Question: I want to get a plot similar to the following plot that has different colors based on values for x-axis. Ignore the u and f letters and also the blue curve and gray lines. I only need the green and red lines. So, if you use my code, you will get a plot that is all one color. What I want is to have different color when x is between 0 and the turning point (in this case it is 'x=50%') and then a different color for the rest.

'''
import matplotlib.pyplot as plt
def GRLC(values):
n = len(values)
assert(n > 0), 'Empty list of values'
sortedValues = sorted(values) #Sort smallest to largest
#Find cumulative totals
cumm = [0]
for i in range(n):
cumm.append(sum(sortedValues[0:(i + 1)]))
#Calculate Lorenz points
LorenzPoints = [[], []]
sumYs = 0 #Some of all y values
robinHoodIdx = -1 #Robin Hood index max(x_i, y_i)
for i in range(1, n + 2):
x = 100.0 * (i - 1)/n
y = 100.0 * (cumm[i - 1]/float(cumm[n]))
LorenzPoints[0].append(x)
LorenzPoints[1].append(y)
sumYs += y
maxX_Y = x - y
if maxX_Y > robinHoodIdx: robinHoodIdx = maxX_Y
giniIdx = 100 + (100 - 2 * sumYs)/n #Gini index
return [giniIdx, giniIdx/100, robinHoodIdx, LorenzPoints]
reg=[400,200]
result_reg = GRLC(reg)
print 'Gini Index Reg', result_reg[0]
print 'Gini Coefficient Reg', result_reg[1]
print 'Robin Hood Index Reg', result_reg[2]
#Plot
plt.plot(result_reg[3][0], result_reg[3][1], [0, 100], [0, 100], '--')
plt.legend(['Reg-ALSRank@10','Equity-Line'], loc='upper left',prop={'size':16})
plt.xlabel('% of items ')
plt.ylabel('% of times being recommended')
plt.show()
'''
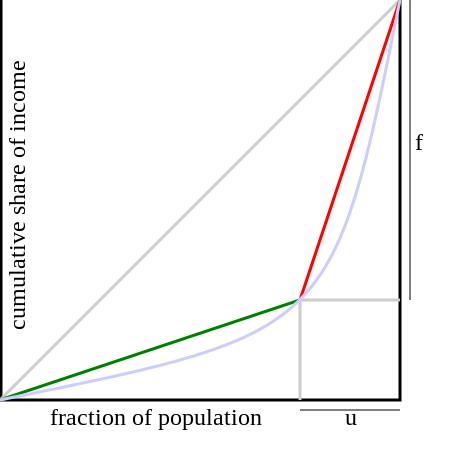
Answer: This is how you would plot two lines of different colors, knowing the index in the array at which the color should change.
'''
import matplotlib.pyplot as plt
import numpy as np
x = np.linspace(0,49, num=50)
y = x**2
x0 = 23
plt.plot(x[:x0+1], y[:x0+1])
plt.plot(x[x0:], y[x0:])
plt.show()
'''
<URL>
This works because by default, subsequent line plots have a different color, but you could of course set the color yourself,
'''
plt.plot(x[:x0+1], y[:x0+1], color="cornflowerblue")
'''